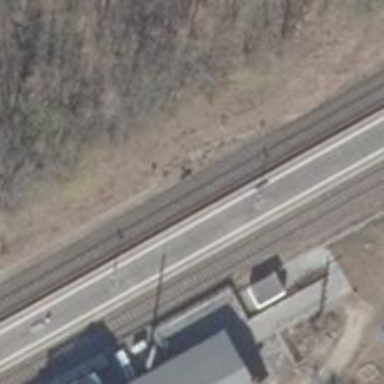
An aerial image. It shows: Railway milestone.